Interaction volume radius: 5 \u00c5
Interaction volume height: 15 \u00c5
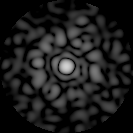
Disorder parameter: 0.8194